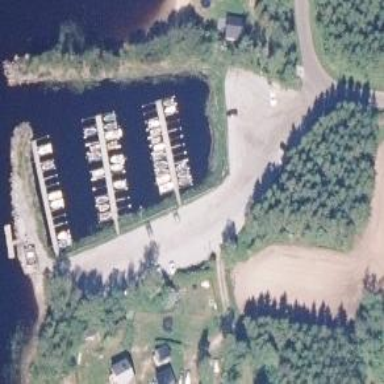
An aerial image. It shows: Marina on leisure land.